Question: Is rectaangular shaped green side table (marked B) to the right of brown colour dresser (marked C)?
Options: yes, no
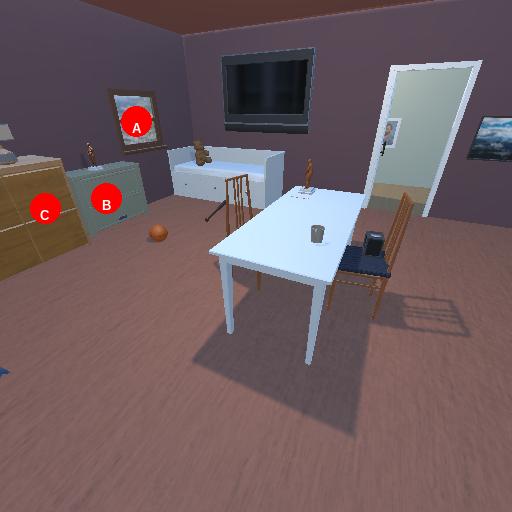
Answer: yes